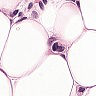
Metastatic tissue present: yes